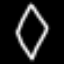
Label: diamond